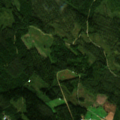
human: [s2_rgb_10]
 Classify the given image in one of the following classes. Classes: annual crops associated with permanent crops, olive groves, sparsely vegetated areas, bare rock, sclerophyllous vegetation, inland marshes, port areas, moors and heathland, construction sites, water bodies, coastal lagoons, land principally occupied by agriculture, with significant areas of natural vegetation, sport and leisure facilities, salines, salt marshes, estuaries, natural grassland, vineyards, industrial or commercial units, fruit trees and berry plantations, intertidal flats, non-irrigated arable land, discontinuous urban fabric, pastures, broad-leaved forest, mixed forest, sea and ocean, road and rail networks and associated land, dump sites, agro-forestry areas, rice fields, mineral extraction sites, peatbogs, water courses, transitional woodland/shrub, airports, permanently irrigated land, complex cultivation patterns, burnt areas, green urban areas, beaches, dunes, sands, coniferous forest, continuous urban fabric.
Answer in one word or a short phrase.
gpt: coniferous forest, mixed forest, transitional woodland/shrub